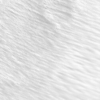
Label: not_dusty